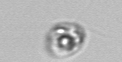
Label: Amoeba